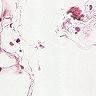
Metastatic tissue present: no